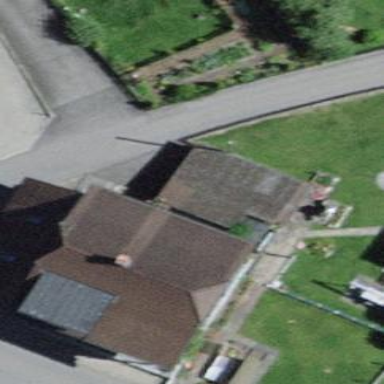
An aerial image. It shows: Shed building.